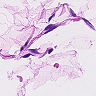
Metastatic tissue present: no